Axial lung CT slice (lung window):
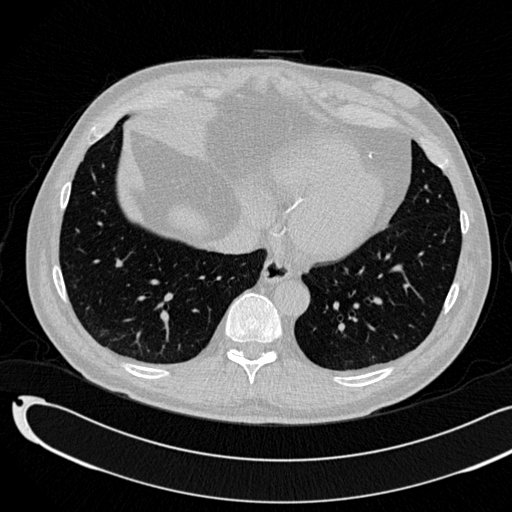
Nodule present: no